Question: Below is an screenshot from my app.

This screen is a fragment that has sliding tabs layout. It will hold another fragment that will show data in listview. The problem is, in order to load data the value selected from the spinner need to pass within the fragment in tab. I am not getting idea how to do this. One approach would be the tab fragment would implement a callback and within that callback data should be loaded. But I am not getting how to register that callback in 'onItemSelected' of spinner.
Note: All fragments within the tab will show data in listview only, so I have created a common fragment.
This is my code so far:
'''
public class BuyListingFragment2 extends BaseFragment {
private Context ctx;
private Spinner vehicle_type;
private ArrayList<ListingTabModel> mListingTabs = new ArrayList<ListingTabModel>();
private ArrayAdapter<String> spinnerAdapter;
private ArrayList<String> vehicleTypeSpinnerlist;
private int spinnerPosition;
private SlidingTabLayout sliding_tabs;
private BuyListingPagerAdapter buyListingPagerAdapter;
public static BuyListingFragment2 newInstance(String category,
int position, String preselectedFilters) {
BuyListingFragment2 fragment = new BuyListingFragment2();
Bundle args = new Bundle();
args.putString("vehicle_type", category);
args.putInt("spinner_position", position);
fragment.setArguments(args);
return fragment;
}
public BuyListingFragment2() {
}
public void onCreate(Bundle savedInstanceState) {
super.onCreate(savedInstanceState);
this.vehicleType = getArguments().getString("vehicle_type");
this.selectedVehicle = this.vehicleType;
this.spinnerPosition = getArguments().getInt("spinner_position");
ArrayList<CategoryType> vehicleTypeList = RegistrationResponse
.getInstance().getVehicleTypeList();
spinnerAdapter = new ArrayAdapter<String>(getActivity(),
android.R.layout.simple_list_item_1, vehicleTypeList);
buyListingPagerAdapter = new BuyListingPagerAdapter(
getChildFragmentManager(), mListingTabs);
}
@Override
public void onViewCreated(View view, Bundle savedInstanceState) {
super.onViewCreated(view, savedInstanceState);
ctx = getActivity();
vehicle_type = (Spinner) view.findViewById(R.id.vehicle_type);
vehicle_type.setAdapter(spinnerAdapter);
vehicle_type.setSelection(spinnerPosition, false);
if (mListingTabs.isEmpty()) {
String[] tabNames = getResources().getStringArray(
R.array.listing_tab_names);
for (int i = 0; i < tabNames.length; i++) {
String tabName = tabNames[i];
ListingTabModel mListingTabModel = new ListingTabModel();
mListingTabModel.setTagName(tabName);
mListingTabs.add(mListingTabModel);
}
}
buyListingPagerAdapter.notifyDataSetChanged();
listing_layout_viewpager = (ViewPager) view
.findViewById(R.id.listing_layout_viewpager);
listing_layout_viewpager.setAdapter(buyListingPagerAdapter);
sliding_tabs = (SlidingTabLayout) view.findViewById(R.id.sliding_tabs);
sliding_tabs.setDistributeEvenly(true);
sliding_tabs.setViewPager(listing_layout_viewpager);
vehicle_type.setOnItemSelectedListener(new OnItemSelectedListener() {
@Override
public void onItemSelected(AdapterView<?> parent, View view,
int position, long id) {
spinnerPosition = position;
//How to register listener here
}
@Override
public void onNothingSelected(AdapterView<?> parent) {
}
});
}
}
'''
'''
public class ListingFragment extends BaseFragment implements
OnSpinnerDataSelected {
private InfiniteListView mListView;
private BuyListingListAdapter buyListingAadapter;
private RobotoLightTextView emptyMessage;
private int currentPageNumber = 1;
private int totalPages;
private HashMap<String, String> params = new HashMap<String, String>();
private int apiCallCount = 0;
private Context ctx;
private String vehicleType;
private ProgressBar progressBar;
public ListingFragment() {
}
public static ListingFragment newInstance(ListingTabModel mListingTabModel) {
ListingFragment mFragment = new ListingFragment();
Bundle bundle = new Bundle();
// bundle.putBoolean("is_grid_view", mListingTabModel.isShowGridView());
// bundle.putString("vehicle_type", mListingTabModel.getVehicleType());
mFragment.setArguments(bundle);
return mFragment;
}
@Override
public void onViewCreated(View view, Bundle savedInstanceState) {
super.onViewCreated(view, savedInstanceState);
ctx = getActivity();
emptyMessage = (RobotoLightTextView) view
.findViewById(R.id.empty_message);
mListView = (InfiniteListView) view.findViewById(R.id.lstVw_buy);
boolean isGrid = getArguments().getBoolean("is_grid_view");
vehicleType = getArguments().getString("vehicle_type");
buyListingAadapter = new BuyListingListAdapter(ctx,
mVehicleListingList, isGrid);
mListView.setAdapter(buyListingAadapter);
progressBar = new ProgressBar(ctx);
}
@Override
public int getLayoutId() {
return R.layout.layout_messages;
}
@Override
public void onSpinnerDataSelected(String vehicleCategory) {
// TODO: fetch listing data
}
}
'''
'''
public interface OnSpinnerDataSelected {
void onSpinnerDataSelected(String vehicleCategory);
}
'''
'''
public class BuyListingPagerAdapter extends FragmentStatePagerAdapter {
ArrayList<ListingTabModel> mFragmentsList;
public BuyListingPagerAdapter(FragmentManager fm,
ArrayList<ListingTabModel> mFragmentsList) {
super(fm);
this.mFragmentsList = mFragmentsList;
}
@Override
public Fragment getItem(int index) {
ListingFragment listingFragment = ListingFragment
.newInstance(mFragmentsList.get(index));
return listingFragment;
}
@Override
public int getCount() {
return mFragmentsList.size();
}
@Override
public CharSequence getPageTitle(int position) {
String tagName = mFragmentsList.get(position).getTagName();
tagName = tagName.replace("_", " ");
return tagName;
}
@Override
public boolean isViewFromObject(View view, Object object) {
return object == view;
}
}
'''
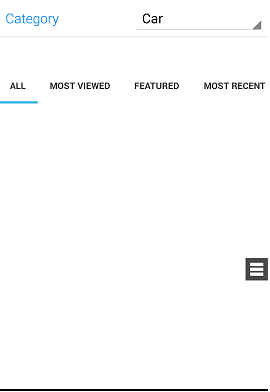
Answer: When using one activity and multiple fragments, I suggest to let the and use the Activity has a controller/model.
for a spinner to communicate with other fragments :
1. Register the spinner listener in Frag1
2. Register a data listener from Frag2 in Activity
3. OnItemSelected from Frag1 prevent Activity from the Spinner value change
4. Activity received the spinner change value
5. Activity call Frag2 listener to prevent Frag2 of the spinner change
6. Frag2 receive spinner change, do your stuff
### Here is a litle schema